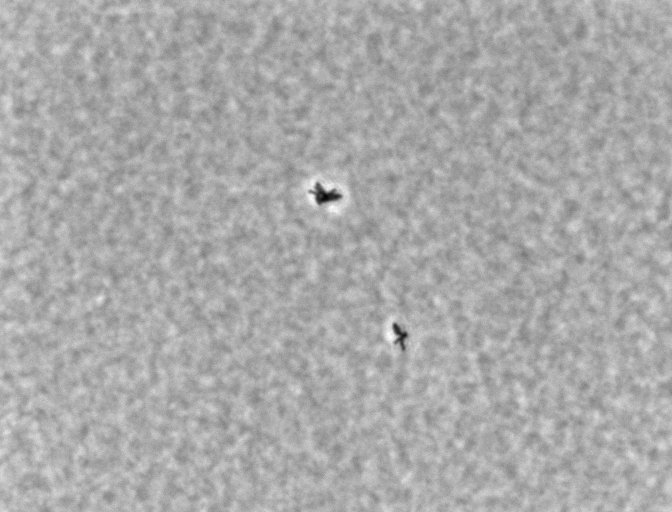
Listeria innocua